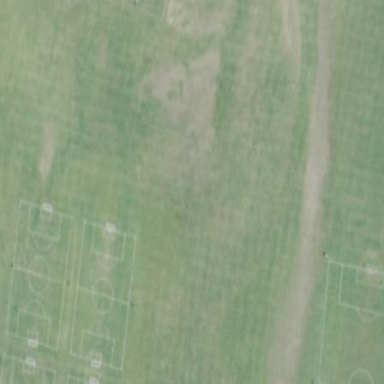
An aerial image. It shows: Soccer pitch for outdoor sports and leisure activities.